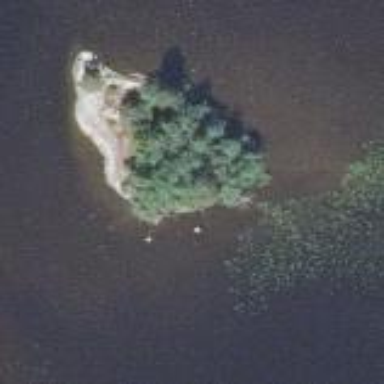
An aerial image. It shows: Image showing island.